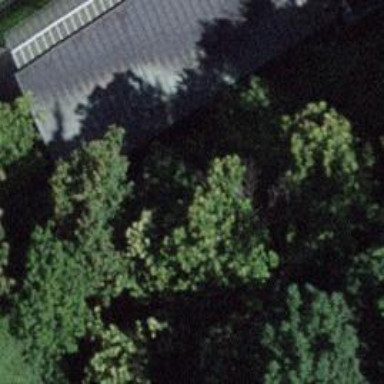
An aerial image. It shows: Path.